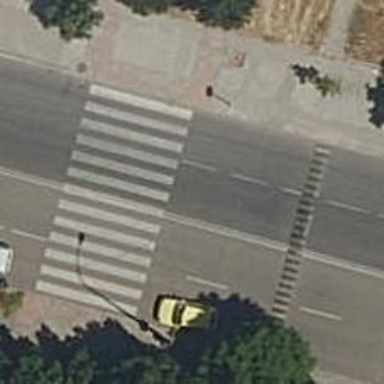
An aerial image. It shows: Bump for traffic calming.